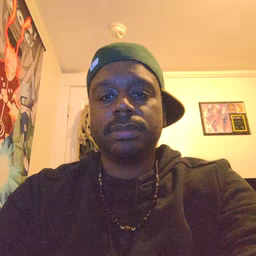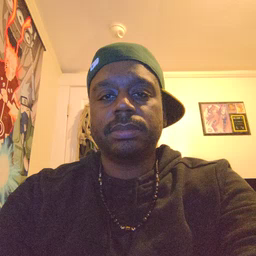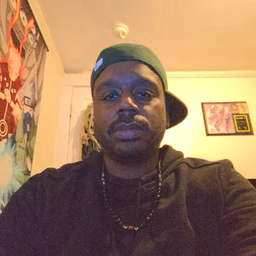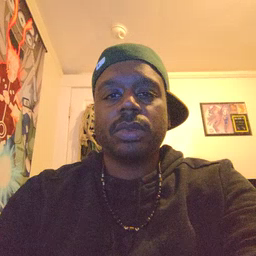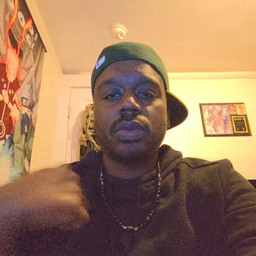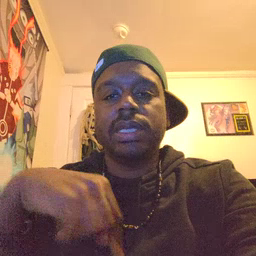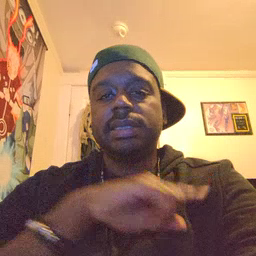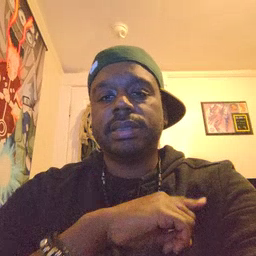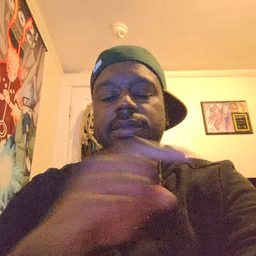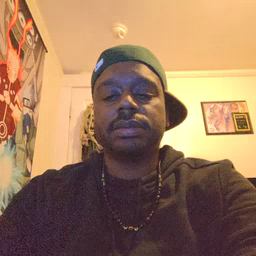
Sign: weus